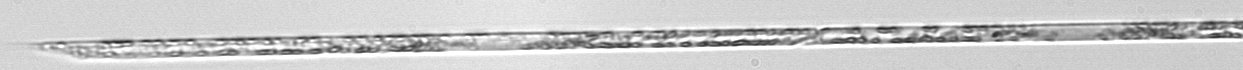
Label: Rhizosolenia